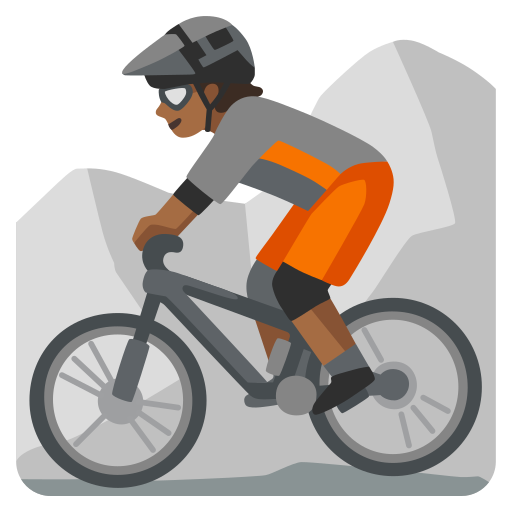
Emoji: 🚵🏾